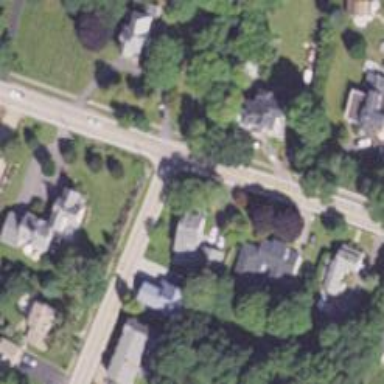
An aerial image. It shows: Road with stop sign.